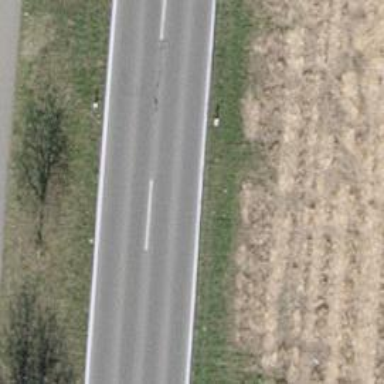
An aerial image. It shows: Secondary road with asphalt surface.